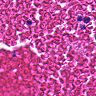
Metastatic tissue present: no